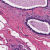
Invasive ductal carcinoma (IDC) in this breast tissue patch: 0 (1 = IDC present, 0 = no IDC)